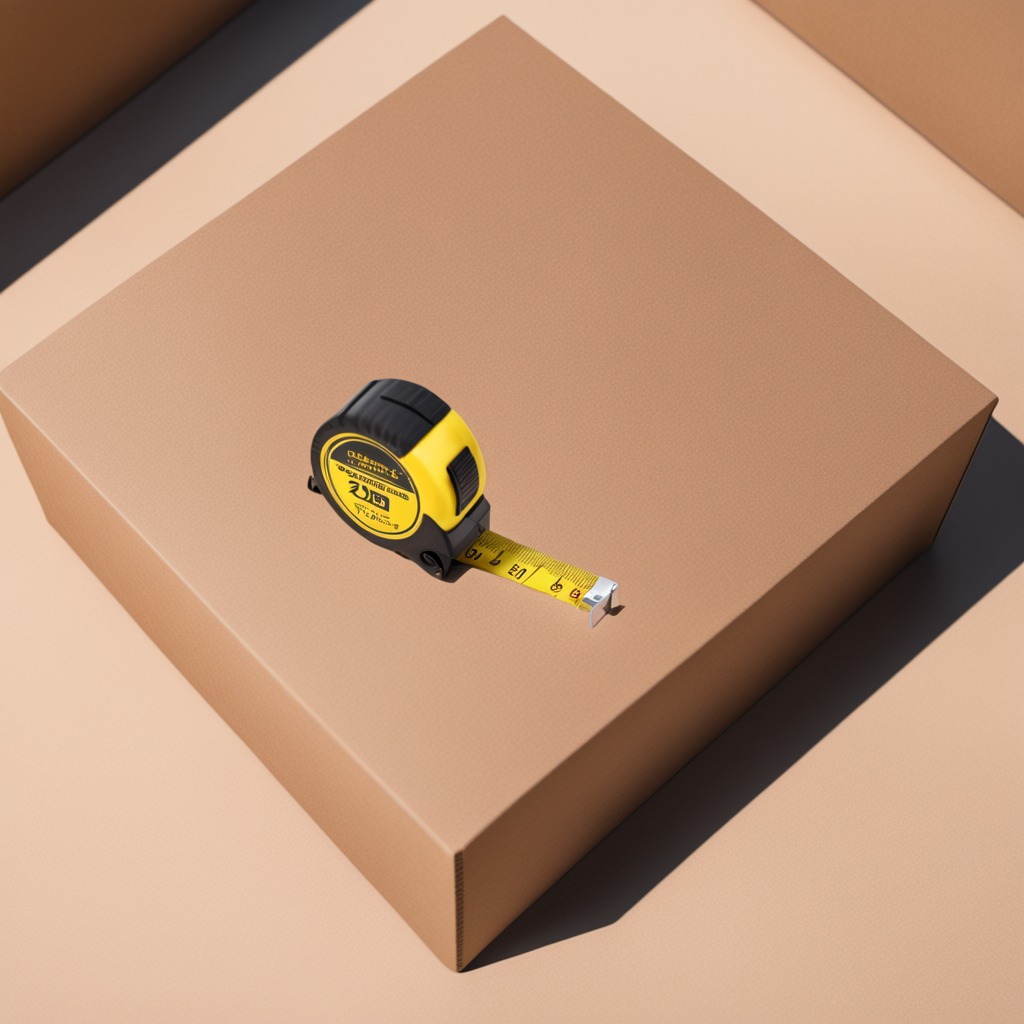
A measuring tape is lying on the cardboard box surface in an outdoor workshop during daytime bright natural light soft shadows slightly creased but